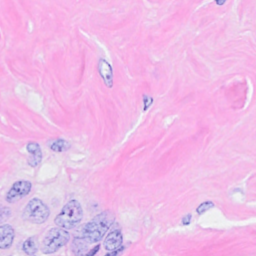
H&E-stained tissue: Breast